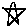
Label: star